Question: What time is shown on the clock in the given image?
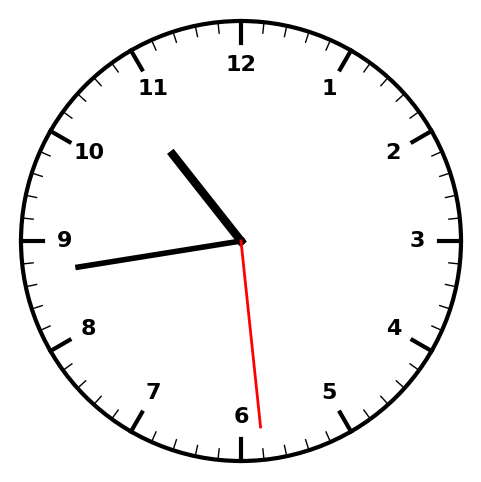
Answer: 10:43:29